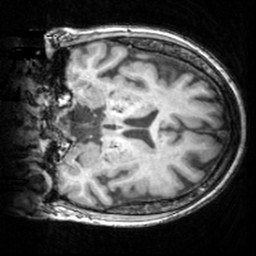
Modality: T1w
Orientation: coronal
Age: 70
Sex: female
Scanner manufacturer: siemens
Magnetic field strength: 3 T
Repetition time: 1.62 s
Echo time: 0.003 s